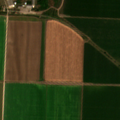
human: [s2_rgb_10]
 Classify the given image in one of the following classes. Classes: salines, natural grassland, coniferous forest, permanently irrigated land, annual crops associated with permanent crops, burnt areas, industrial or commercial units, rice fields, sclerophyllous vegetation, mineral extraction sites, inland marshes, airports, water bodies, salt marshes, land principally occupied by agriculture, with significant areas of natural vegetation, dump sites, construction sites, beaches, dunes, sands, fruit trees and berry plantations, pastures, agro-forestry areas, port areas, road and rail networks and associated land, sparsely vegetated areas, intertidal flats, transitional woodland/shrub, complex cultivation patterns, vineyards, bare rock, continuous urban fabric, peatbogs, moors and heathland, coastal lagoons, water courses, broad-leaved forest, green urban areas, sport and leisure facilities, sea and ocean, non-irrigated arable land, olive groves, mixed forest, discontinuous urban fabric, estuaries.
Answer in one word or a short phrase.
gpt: industrial or commercial units, non-irrigated arable land